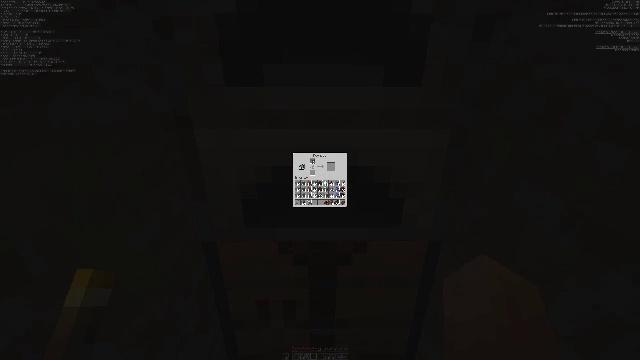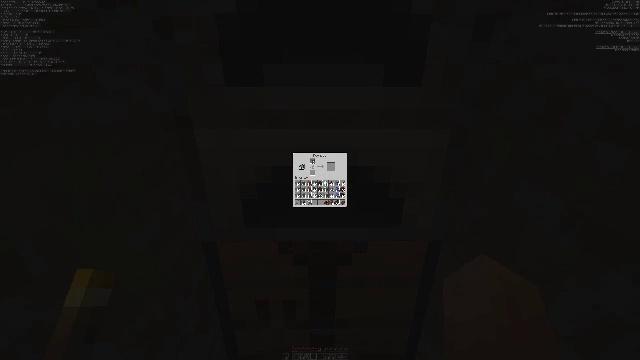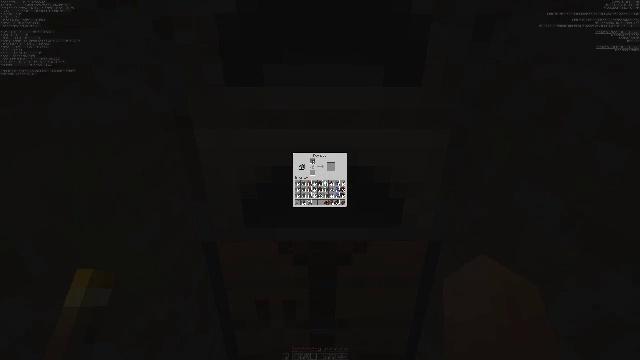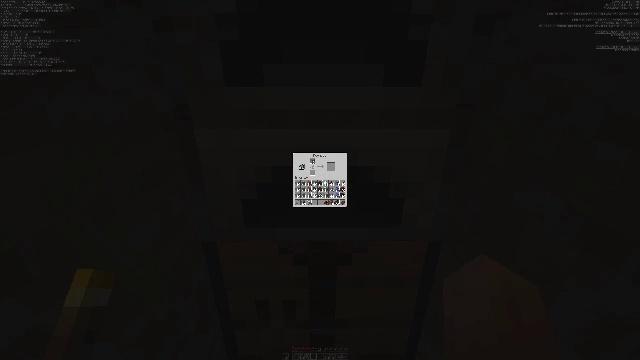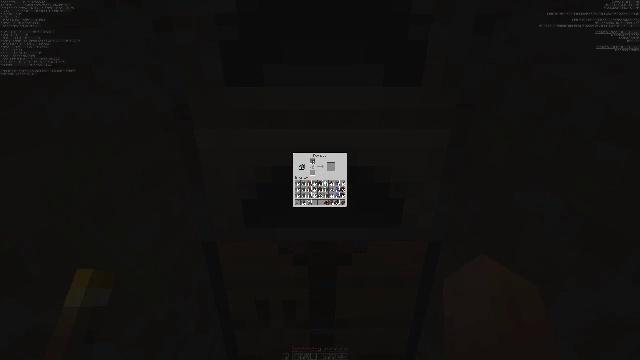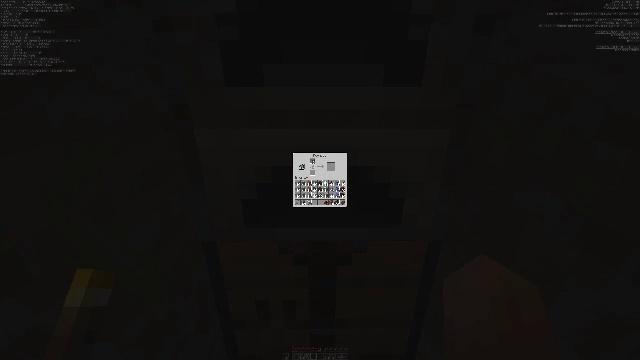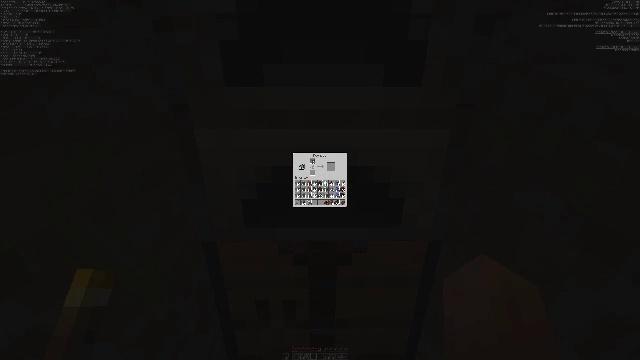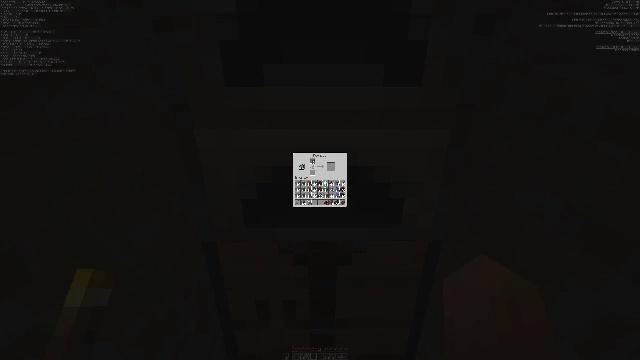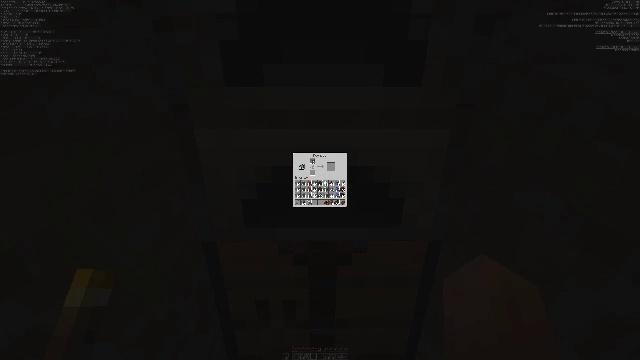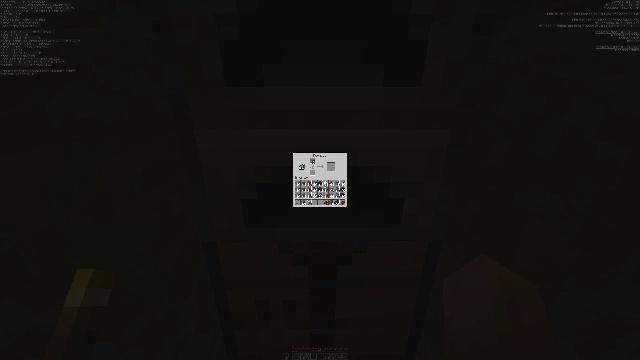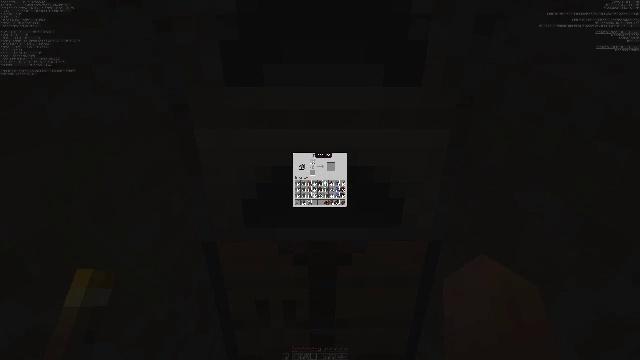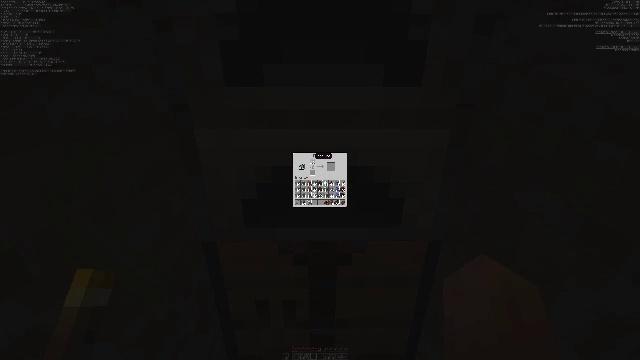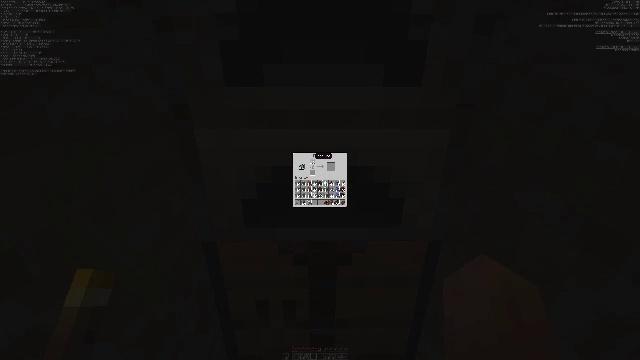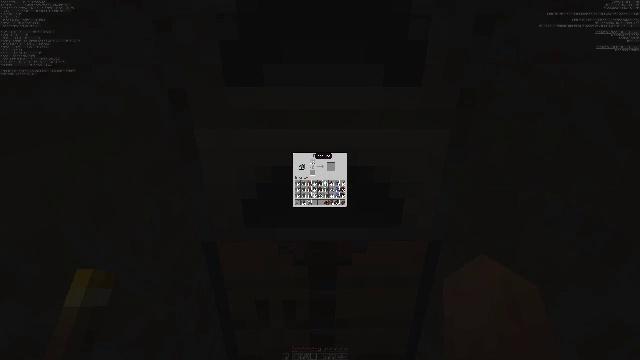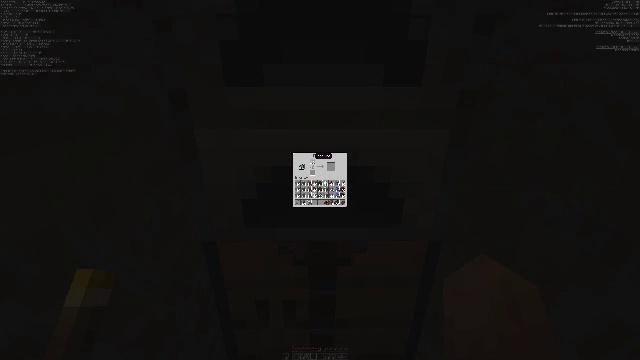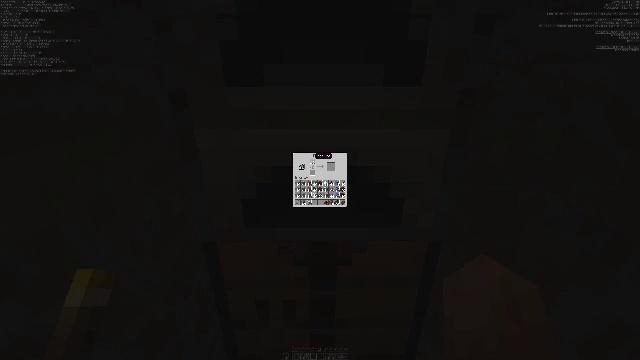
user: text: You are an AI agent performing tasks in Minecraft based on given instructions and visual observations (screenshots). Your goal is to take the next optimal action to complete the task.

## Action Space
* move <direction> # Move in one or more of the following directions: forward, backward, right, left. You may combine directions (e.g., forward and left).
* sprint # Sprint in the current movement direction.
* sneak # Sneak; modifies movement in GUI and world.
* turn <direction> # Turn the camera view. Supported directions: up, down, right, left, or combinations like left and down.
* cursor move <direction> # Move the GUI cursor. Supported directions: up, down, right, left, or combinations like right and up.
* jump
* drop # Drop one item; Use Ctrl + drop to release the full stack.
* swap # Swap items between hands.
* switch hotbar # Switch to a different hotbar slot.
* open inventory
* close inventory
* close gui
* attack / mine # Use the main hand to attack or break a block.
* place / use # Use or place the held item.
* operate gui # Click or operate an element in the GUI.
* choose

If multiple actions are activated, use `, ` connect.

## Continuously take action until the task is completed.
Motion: motion action
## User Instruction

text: Transform iron ore into an iron ingot using the furnace.
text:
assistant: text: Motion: no_op
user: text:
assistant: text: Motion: turn left and down
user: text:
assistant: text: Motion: turn left and down
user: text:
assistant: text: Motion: turn down
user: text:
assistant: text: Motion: turn down
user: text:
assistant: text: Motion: no_op
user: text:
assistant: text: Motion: no_op
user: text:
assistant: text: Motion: no_op
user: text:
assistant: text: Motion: no_op
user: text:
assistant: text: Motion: no_op
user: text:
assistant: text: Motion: no_op
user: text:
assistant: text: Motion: no_op
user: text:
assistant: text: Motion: no_op
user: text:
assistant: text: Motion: no_op
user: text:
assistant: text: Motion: no_op
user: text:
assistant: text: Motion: no_op
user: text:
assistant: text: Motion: no_op
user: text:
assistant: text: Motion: no_op
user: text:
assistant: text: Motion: no_op
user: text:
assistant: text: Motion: no_op
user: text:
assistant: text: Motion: no_op
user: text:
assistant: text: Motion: no_op
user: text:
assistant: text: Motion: no_op
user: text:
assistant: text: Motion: no_op
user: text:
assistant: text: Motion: no_op
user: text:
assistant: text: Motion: no_op
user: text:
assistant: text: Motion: no_op
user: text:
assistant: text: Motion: no_op
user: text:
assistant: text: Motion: no_op
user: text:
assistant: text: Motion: no_op